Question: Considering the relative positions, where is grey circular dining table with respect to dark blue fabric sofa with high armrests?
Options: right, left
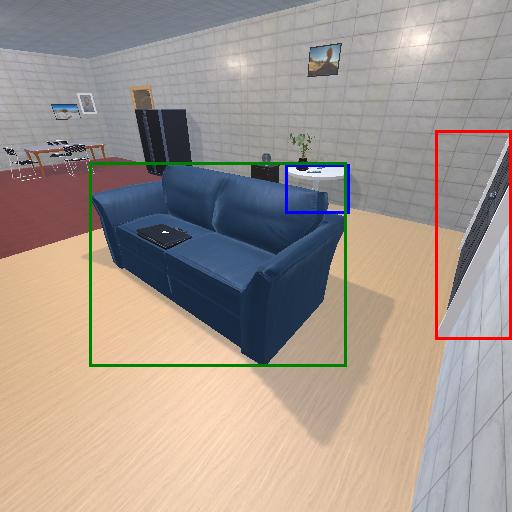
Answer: right